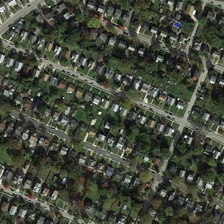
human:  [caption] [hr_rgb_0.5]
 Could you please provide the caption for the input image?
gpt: many buildings and green trees are in a dense residential area .

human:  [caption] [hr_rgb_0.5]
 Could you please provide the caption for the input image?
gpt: many buildings and green trees are in a dense residential area .

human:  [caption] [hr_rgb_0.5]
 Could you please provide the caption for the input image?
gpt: many buildings and green trees are in a dense residential area .

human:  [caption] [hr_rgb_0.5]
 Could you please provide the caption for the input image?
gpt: many buildings and green trees are in a dense residential area .

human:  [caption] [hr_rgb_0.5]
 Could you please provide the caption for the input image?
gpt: many buildings and green trees are in a dense residential area .